Field crop: maize
Growth stage: 2
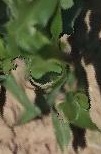
Species: maize